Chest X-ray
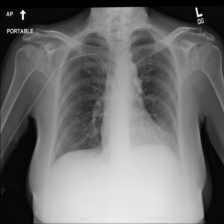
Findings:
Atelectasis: negative
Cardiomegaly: negative
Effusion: negative
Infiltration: negative
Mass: negative
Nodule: negative
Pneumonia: negative
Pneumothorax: negative
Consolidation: negative
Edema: negative
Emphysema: negative
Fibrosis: negative
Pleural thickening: negative
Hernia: negative